Interaction volume radius: 5 \u00c5
Interaction volume height: 10 \u00c5
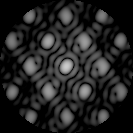
Disorder parameter: 0.1492